Question:
I think for this kind of result I have to use union
but the problem is that I dont know the number of columns.That's why I will not be able to use Union.
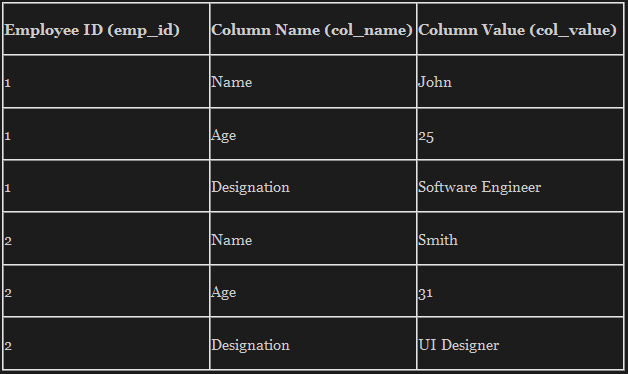
Answer: It looks like you are trying to the data instead of applying a pivot. The UNPIVOT function will convert your multiple columns into rows.
If you know how many columns you will have, then you can hard-code the solution:
'''
select emp_id, col, value
from
(
select emp_id, name, cast(age as varchar(20)) age, d.title
from empTable e
inner join empDesignationTable d
on e.designationId = d.id
) d
unpivot
(
value
for col in (name, age, title)
) u;
'''
See <URL>.
But if you are going have unknown columns, then you will need to use dynamic SQL:
'''
DECLARE @colsUnpivot AS NVARCHAR(MAX),
@query AS NVARCHAR(MAX)
select @colsUnpivot = stuff((select ','+quotename(C.column_name)
from information_schema.columns as C
where C.table_name in ('empTable', 'empDesignationTable') and
C.column_name not like '%id%'
for xml path('')), 1, 1, '')
set @query
= 'select emp_id, col, value
from
(
select emp_id, name, cast(age as varchar(20)) age, d.title
from empTable e
inner join empDesignationTable d
on e.designationId = d.id
) d
unpivot
(
value
for col in ('+ @colsunpivot +')
) u'
exec(@query)
'''
See <URL>. Both give the result:
'''
| EMP_ID | COL | VALUE |
--------------------------------------
| 1 | name | John |
| 1 | age | 25 |
| 1 | title | Software Engineer |
| 2 | name | Smith |
| 2 | age | 31 |
| 2 | title | UI Designer |
'''